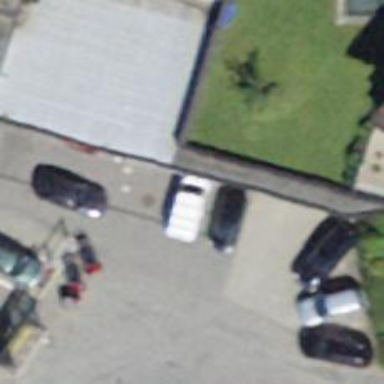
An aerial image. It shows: Car repair shop.